Current action and preconditions to check: path_clear

Your task: For each precondition in the list above, predict whether it will hold at this action.

Consider the current scene as observed from the mobile robot's camera, and analyze the predicted future states of all dynamic agents (e.g., people, animals, vehicles, or any moving entities) within the NEXT SECOND.

IMPORTANT: Only answer "very likely" if you are absolutely certain—based on strong, clear evidence—that a dynamic agent will violate the precondition in the predicted future state. Do NOT answer "very likely" for unlikely, ambiguous, or low-probability risks.

Ask yourself for each precondition: Is there a high probability, with clear and convincing evidence, that the predicted future states of any dynamic agent will interfere with the predicted future state of the currently executing action within the NEXT SECOND, causing that precondition to fail?

Assess the risk level based on these predictions. Use "likely" or "very likely" if motions create a clear risk of interference.

Use "neutral" or "improbable" if agents are nearby but their predicted paths are clearly diverging or non-conflicting.

Failure Risk Categories: "very improbable", "improbable", "neutral", "likely", "very likely"

Answer Format: Output ONLY the probability_of_failure value from these categories: "very improbable", "improbable", "neutral", "likely", "very likely"

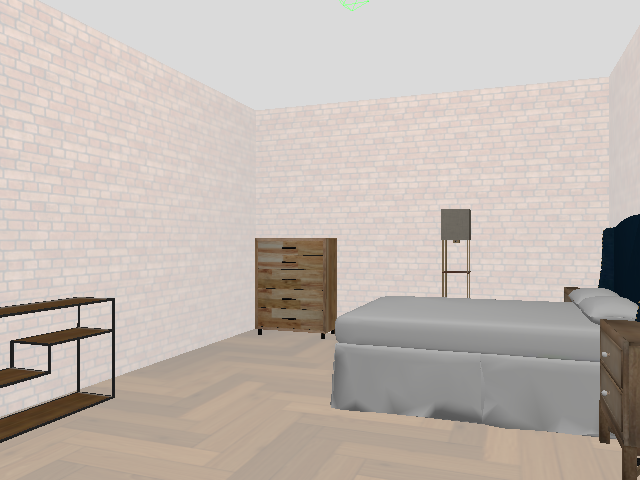

Answer: very improbable